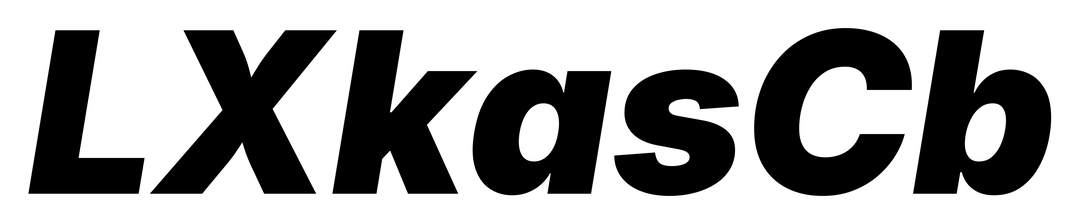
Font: Inter-Italic_Black_Italic